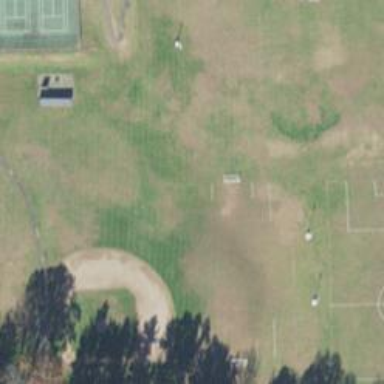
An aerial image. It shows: Soccer pitch for leisureland activities.